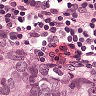
Metastatic tissue present: yes